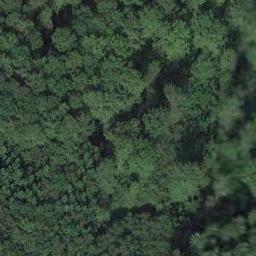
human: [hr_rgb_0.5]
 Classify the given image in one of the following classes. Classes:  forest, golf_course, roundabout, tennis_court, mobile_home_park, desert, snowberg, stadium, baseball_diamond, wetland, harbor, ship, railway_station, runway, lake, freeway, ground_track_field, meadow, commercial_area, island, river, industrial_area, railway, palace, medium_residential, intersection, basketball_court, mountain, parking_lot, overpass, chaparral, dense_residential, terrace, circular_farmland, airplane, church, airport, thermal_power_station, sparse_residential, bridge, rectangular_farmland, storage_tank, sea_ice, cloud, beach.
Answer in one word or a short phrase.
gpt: forest